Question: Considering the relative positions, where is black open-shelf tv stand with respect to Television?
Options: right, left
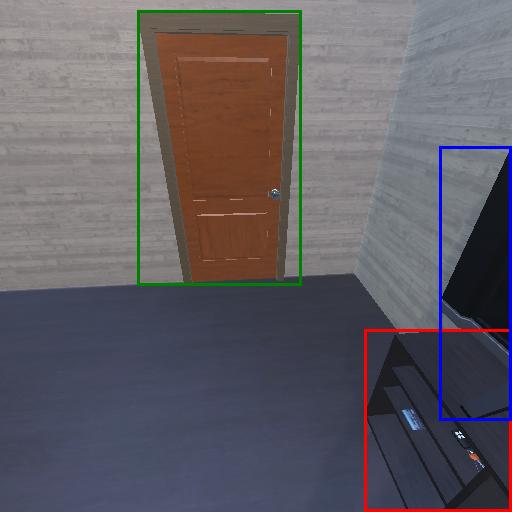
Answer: right